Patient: sex M, age 60
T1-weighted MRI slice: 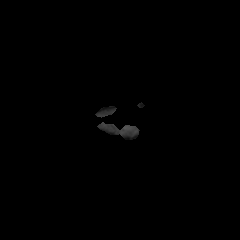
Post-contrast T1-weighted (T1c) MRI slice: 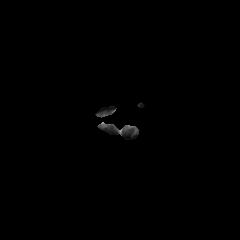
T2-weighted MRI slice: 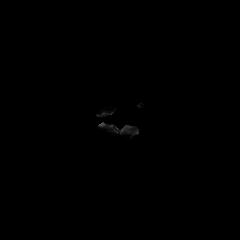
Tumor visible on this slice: no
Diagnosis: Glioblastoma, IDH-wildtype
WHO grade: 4